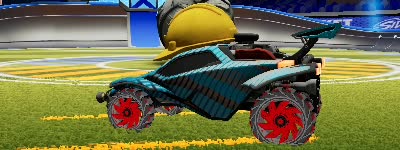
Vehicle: octane